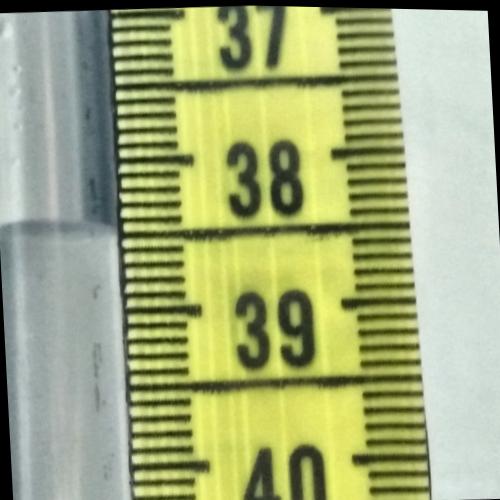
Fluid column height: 38.5 cm